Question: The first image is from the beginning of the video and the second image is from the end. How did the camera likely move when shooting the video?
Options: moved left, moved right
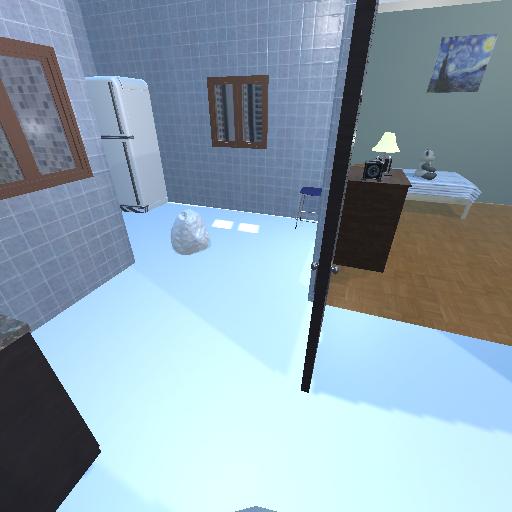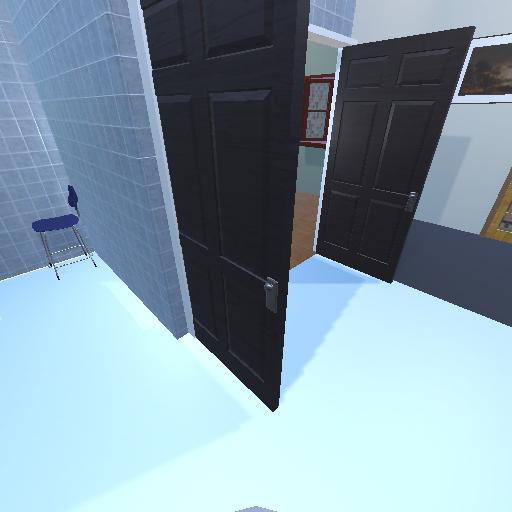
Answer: moved left